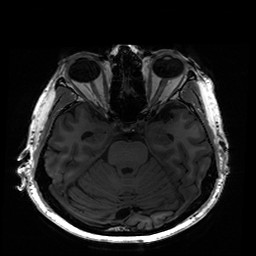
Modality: T1w
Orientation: sagittal